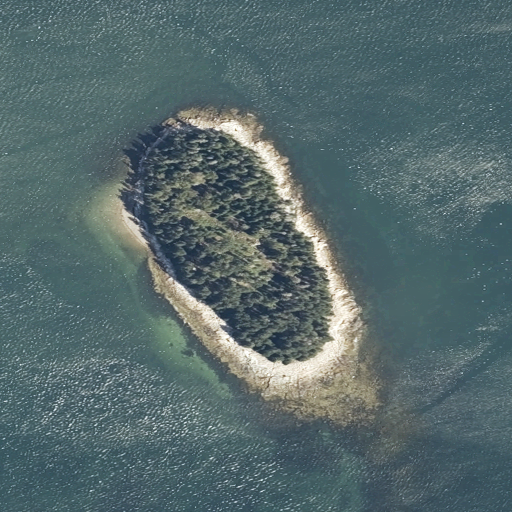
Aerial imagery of island in Maine named Currant Island containing open water, herbaceous wetlands, barren land, evergreen forest, and woody wetlands